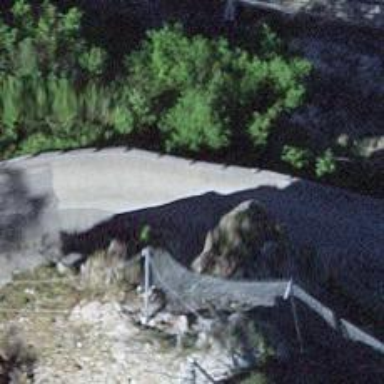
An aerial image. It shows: Concrete surface bridge over service road.